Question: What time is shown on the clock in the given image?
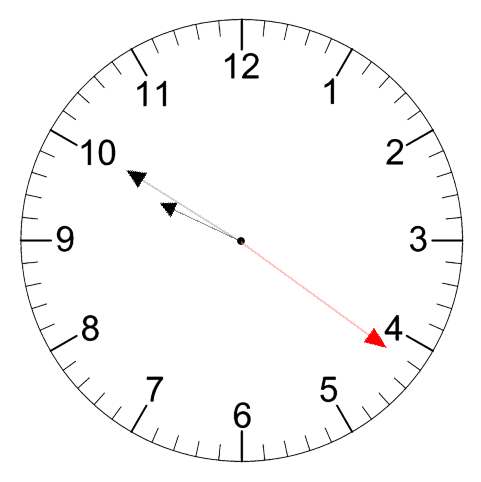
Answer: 09:50:21